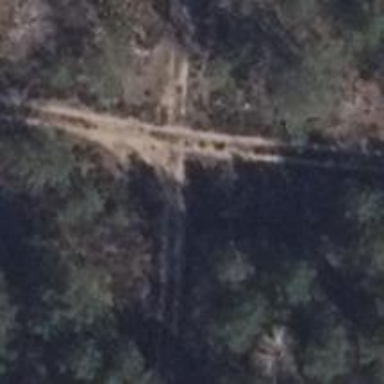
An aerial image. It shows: Sandy track road with grade 4 track type.